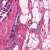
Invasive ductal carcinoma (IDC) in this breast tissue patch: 0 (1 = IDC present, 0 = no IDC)